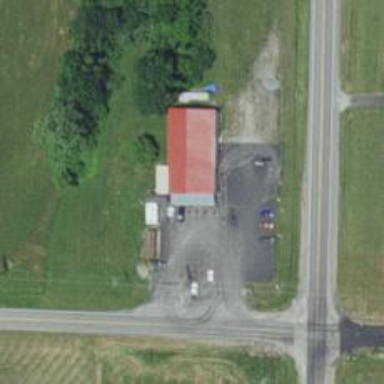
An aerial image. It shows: Convenience shop.